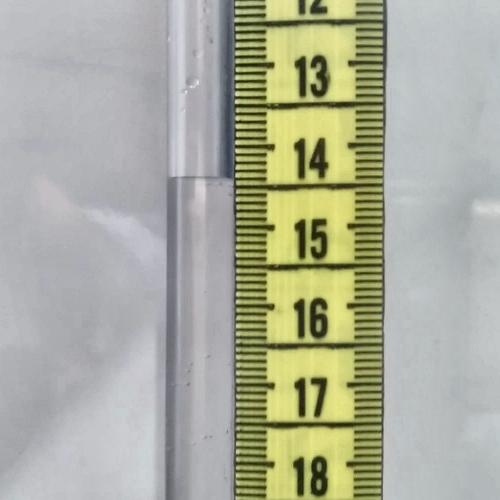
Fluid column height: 14.4 cm